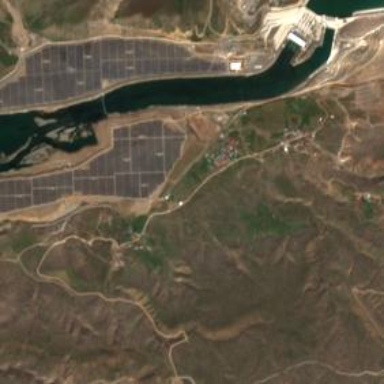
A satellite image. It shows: Solar power plant utilizing photovoltaic technology.